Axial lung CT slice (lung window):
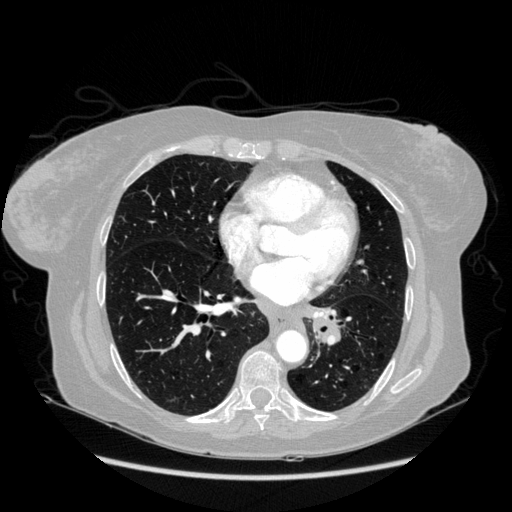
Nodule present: no